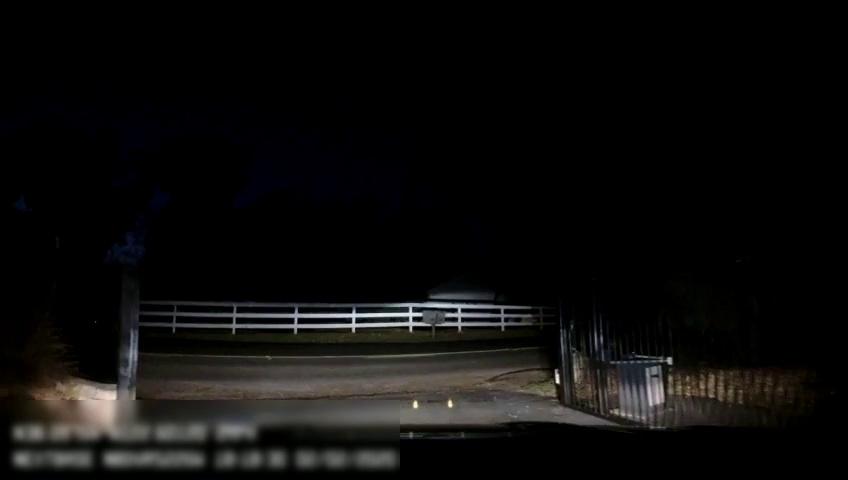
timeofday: Night
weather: Other
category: Drivable Space
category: Lanes | Current Lane